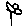
Label: flower